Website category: sports
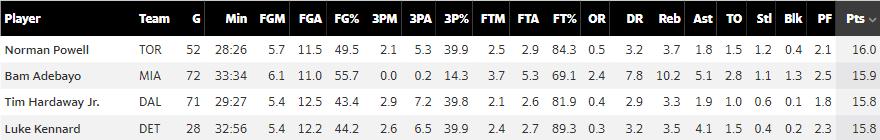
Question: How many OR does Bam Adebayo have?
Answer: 2.4

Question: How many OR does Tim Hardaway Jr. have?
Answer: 0.4

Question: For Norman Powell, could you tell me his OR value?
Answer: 0.5

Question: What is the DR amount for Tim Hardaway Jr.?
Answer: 2.9

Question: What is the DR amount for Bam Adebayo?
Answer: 7.8

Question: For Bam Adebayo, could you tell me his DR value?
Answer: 7.8

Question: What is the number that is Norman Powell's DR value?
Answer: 3.2

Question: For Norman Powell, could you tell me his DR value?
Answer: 3.2

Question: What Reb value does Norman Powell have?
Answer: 3.7

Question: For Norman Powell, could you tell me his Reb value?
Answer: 3.7

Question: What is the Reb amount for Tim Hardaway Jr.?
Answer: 3.3

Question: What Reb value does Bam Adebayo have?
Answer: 10.2

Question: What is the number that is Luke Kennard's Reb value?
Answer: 3.5

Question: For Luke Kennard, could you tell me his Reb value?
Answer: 3.5

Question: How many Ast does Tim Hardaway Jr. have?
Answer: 1.9

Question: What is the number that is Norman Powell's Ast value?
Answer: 1.8

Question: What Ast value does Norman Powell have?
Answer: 1.8

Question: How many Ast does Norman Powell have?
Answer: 1.8

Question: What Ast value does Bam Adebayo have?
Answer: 5.1

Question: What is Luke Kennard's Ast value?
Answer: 4.1

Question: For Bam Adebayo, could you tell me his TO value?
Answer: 2.8

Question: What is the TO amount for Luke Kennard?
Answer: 1.5

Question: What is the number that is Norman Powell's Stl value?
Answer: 1.2

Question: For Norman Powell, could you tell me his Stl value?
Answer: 1.2

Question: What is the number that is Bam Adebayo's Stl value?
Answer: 1.1

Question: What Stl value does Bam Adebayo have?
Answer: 1.1

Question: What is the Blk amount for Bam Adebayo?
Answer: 1.3

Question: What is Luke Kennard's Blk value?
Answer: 0.2

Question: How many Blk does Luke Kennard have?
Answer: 0.2

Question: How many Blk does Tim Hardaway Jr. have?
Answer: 0.1

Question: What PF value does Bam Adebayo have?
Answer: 2.5

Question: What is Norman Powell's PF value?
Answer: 2.1

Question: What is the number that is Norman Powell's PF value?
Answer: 2.1

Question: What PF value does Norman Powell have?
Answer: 2.1

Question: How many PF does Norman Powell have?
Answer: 2.1

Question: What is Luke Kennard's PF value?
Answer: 2.3

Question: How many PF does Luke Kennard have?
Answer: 2.3

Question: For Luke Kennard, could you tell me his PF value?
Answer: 2.3

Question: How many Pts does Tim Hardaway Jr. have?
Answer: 15.8

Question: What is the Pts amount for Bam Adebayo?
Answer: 15.9